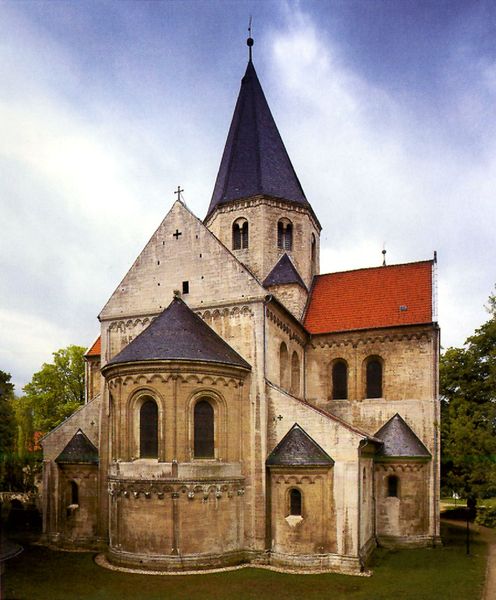
Titel: Ehemalige Benediktinerklosterkirche Königslutter
Standort: Königslutter (EU - D - Nds)
Schlagwörter: blau, himmel, wolken, bäume, ocker, fenster, glas, schwarz, dach, gras, rasen, rot, stein, kirche, turm, pilaster, rundbogen, anbau, foto, außen, kirch, kreuz, groß, sims, schiefer, apsis, rundbögen, romanik, romanisch, spitzdach, himmel stein